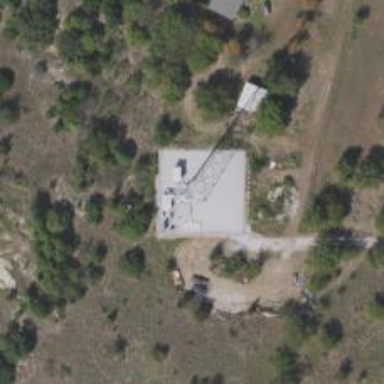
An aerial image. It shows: Communication mast tower.